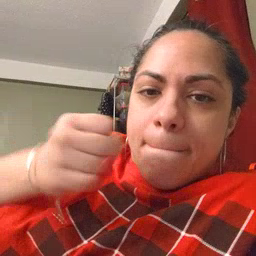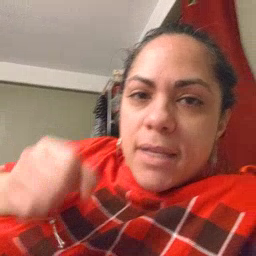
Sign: make